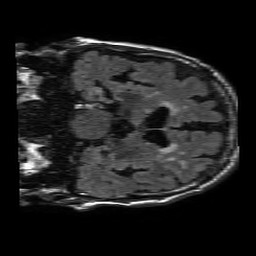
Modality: FLAIR
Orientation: coronal
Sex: male
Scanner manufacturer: philips
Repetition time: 11 s
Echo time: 0.125 s